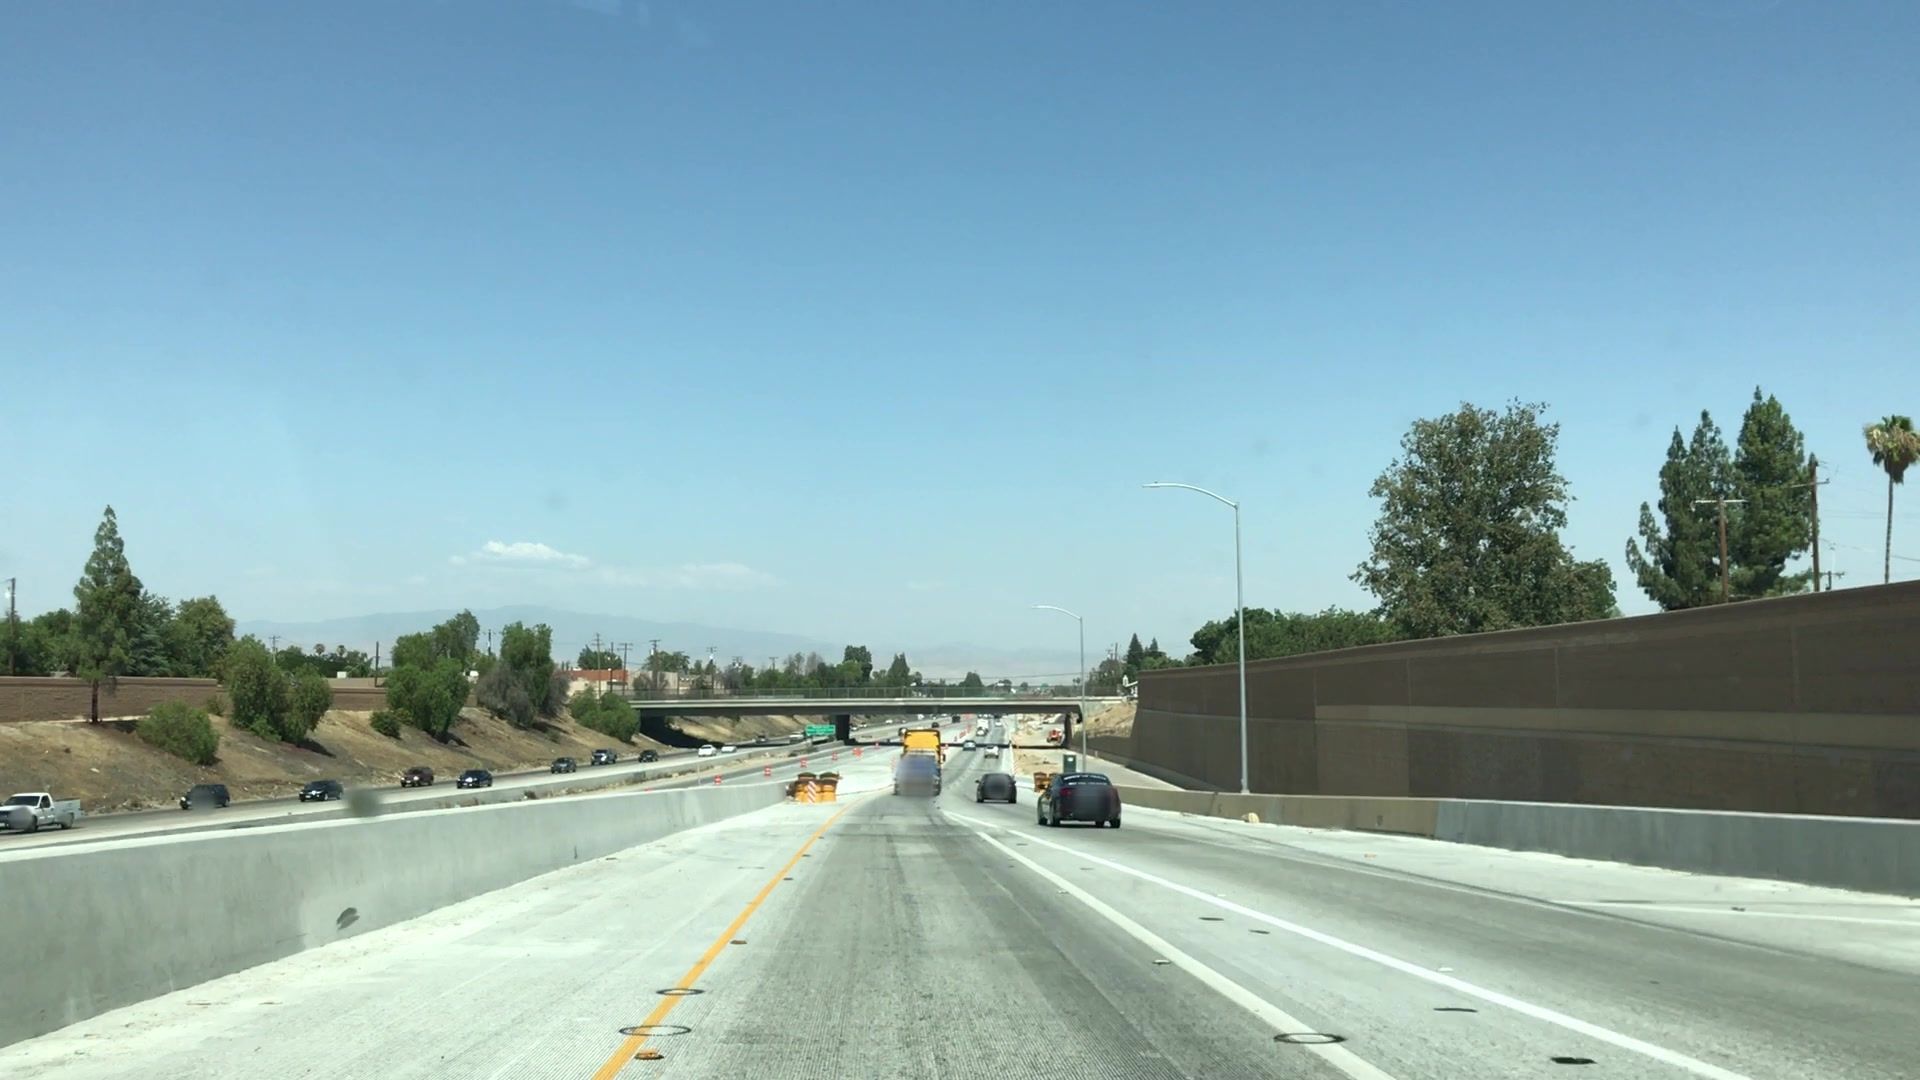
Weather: clear
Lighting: day
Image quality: good
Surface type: driving surface
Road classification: trunk_link, motorway_link
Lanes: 2
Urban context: urban centre
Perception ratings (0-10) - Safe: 1.13, Lively: 0.76, Beautiful: 2.02, Boring: 5.55, Depressing: 3.58, Wealthy: 1.81